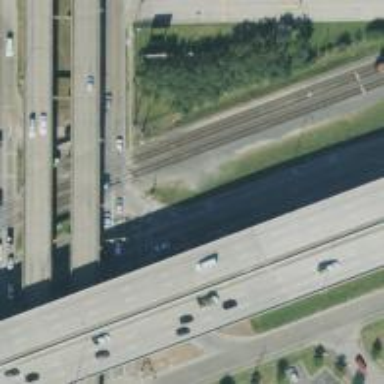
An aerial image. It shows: Trunk link highway.